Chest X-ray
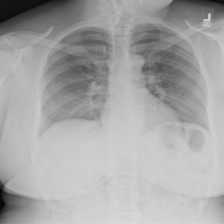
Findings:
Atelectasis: negative
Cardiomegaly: negative
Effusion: negative
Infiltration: negative
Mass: negative
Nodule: negative
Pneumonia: negative
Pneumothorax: negative
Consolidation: negative
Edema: negative
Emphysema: negative
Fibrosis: negative
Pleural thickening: negative
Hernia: negative